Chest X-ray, AP view. Patient: 53 years old, sex M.
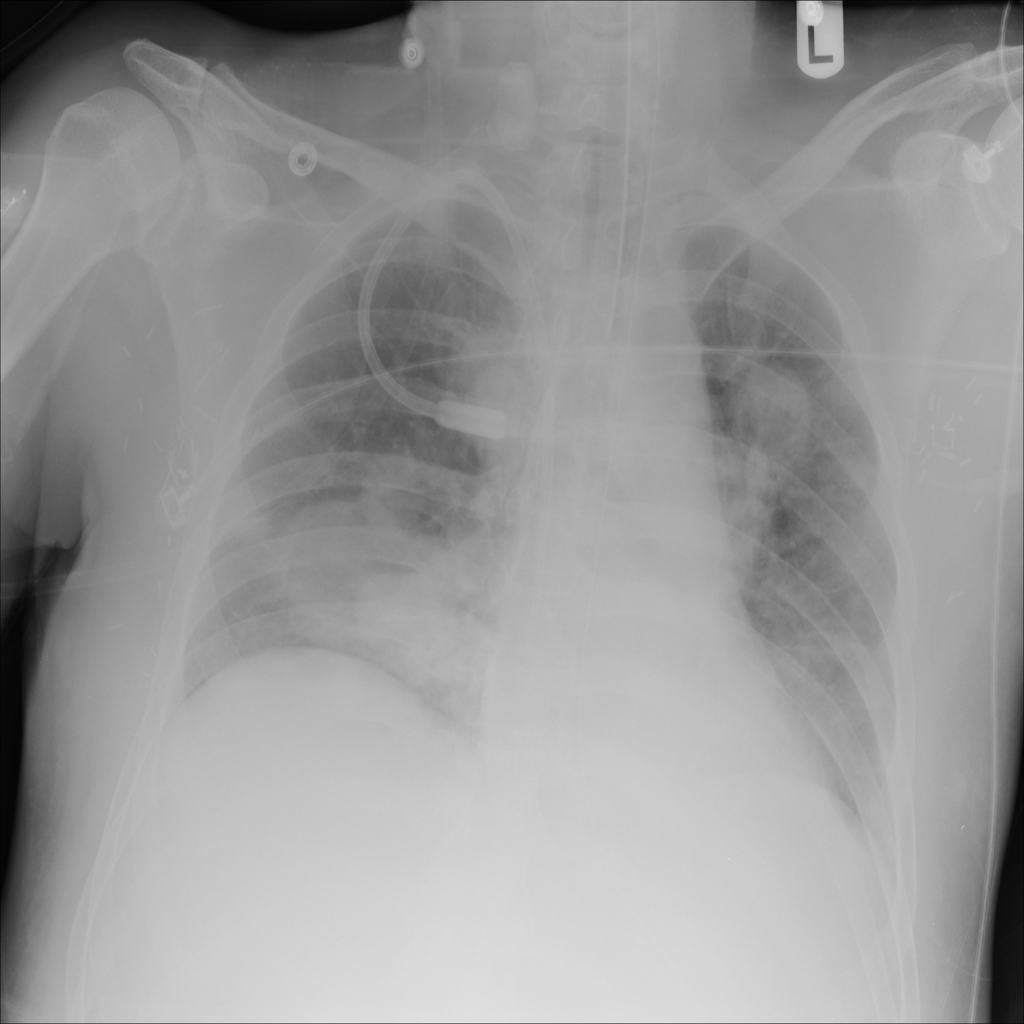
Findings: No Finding